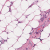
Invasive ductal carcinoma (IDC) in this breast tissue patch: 0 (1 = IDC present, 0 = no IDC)